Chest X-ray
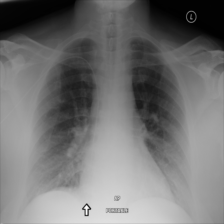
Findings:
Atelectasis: negative
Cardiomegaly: negative
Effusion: negative
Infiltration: negative
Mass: negative
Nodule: negative
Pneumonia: negative
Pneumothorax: negative
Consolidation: negative
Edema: negative
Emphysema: negative
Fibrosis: negative
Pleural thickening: negative
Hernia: negative